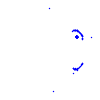
Particle: kaon